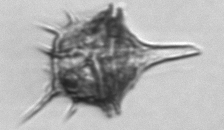
Label: Amylax